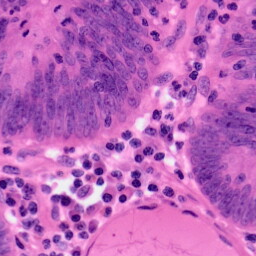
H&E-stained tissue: Colon